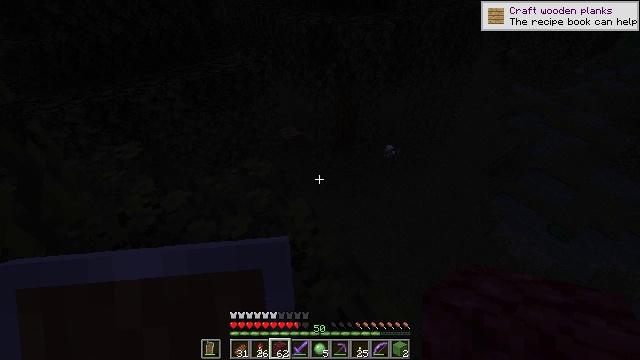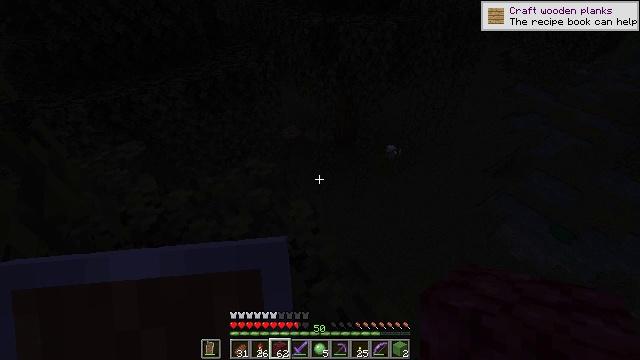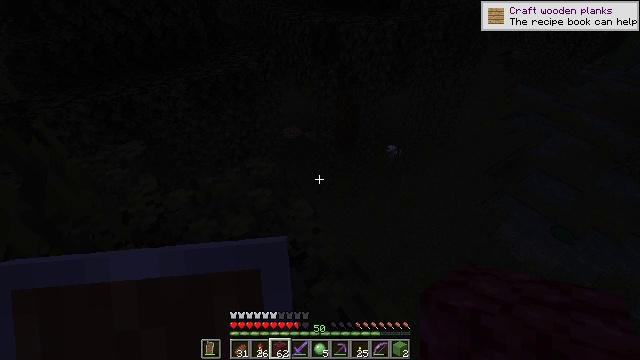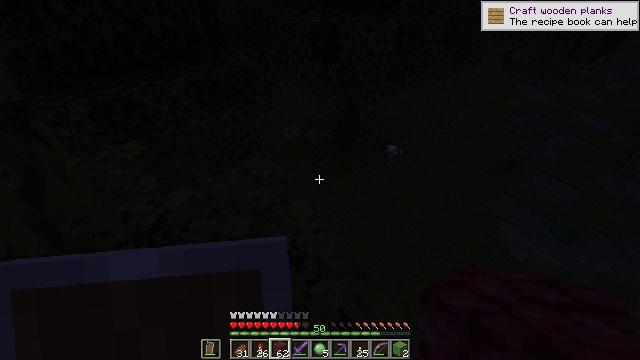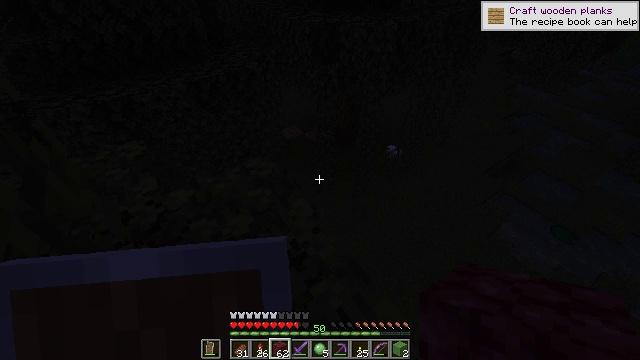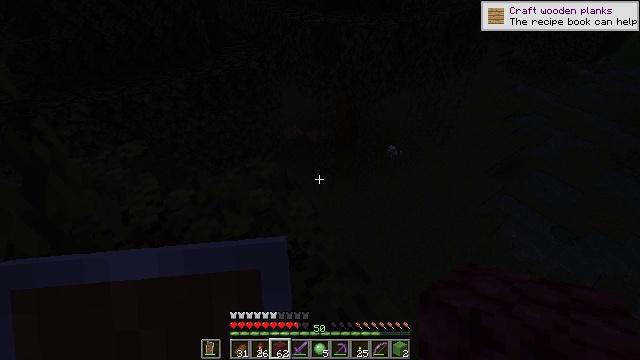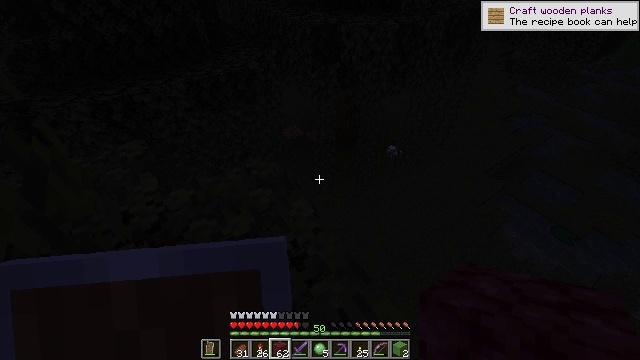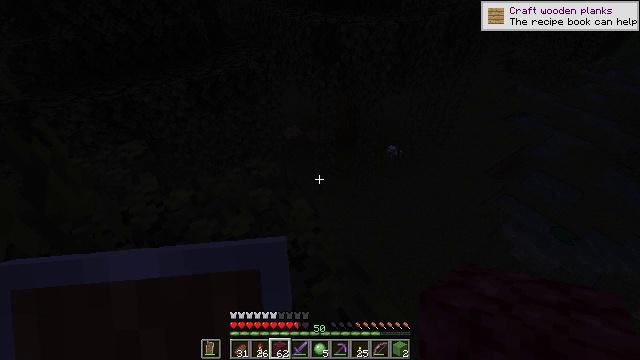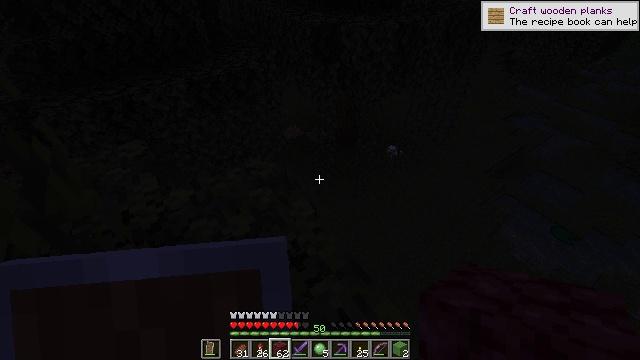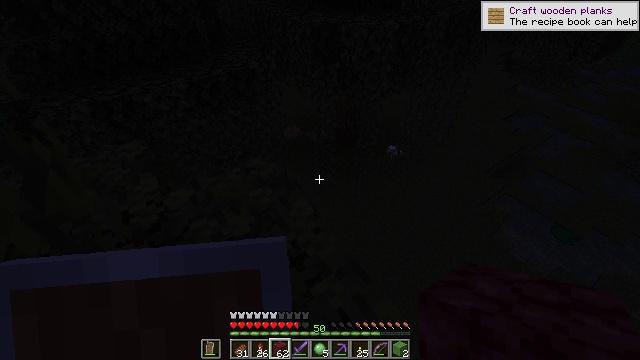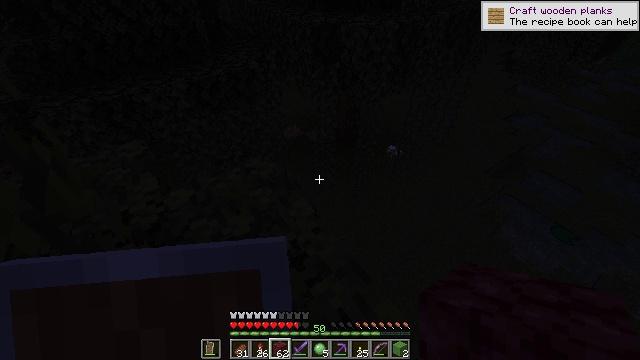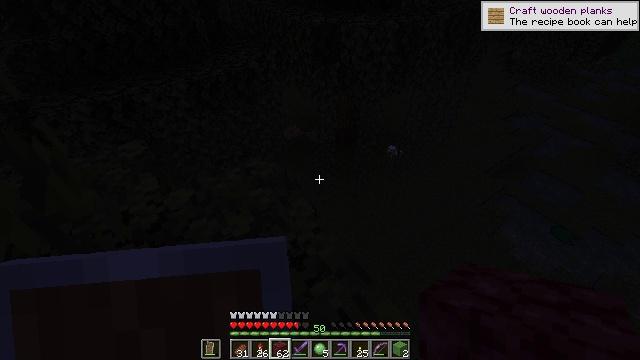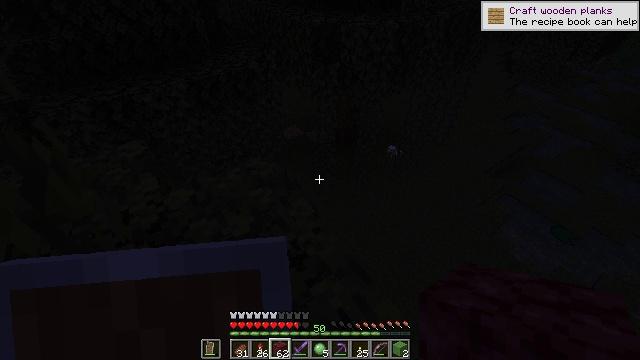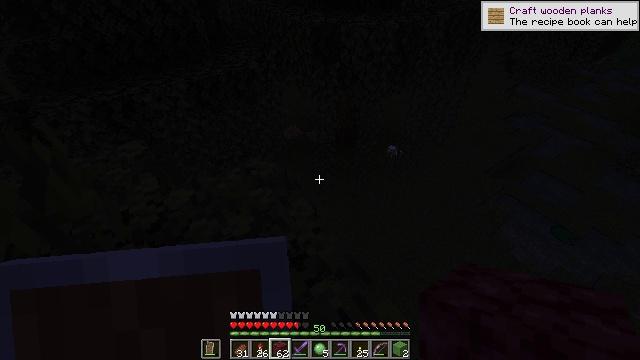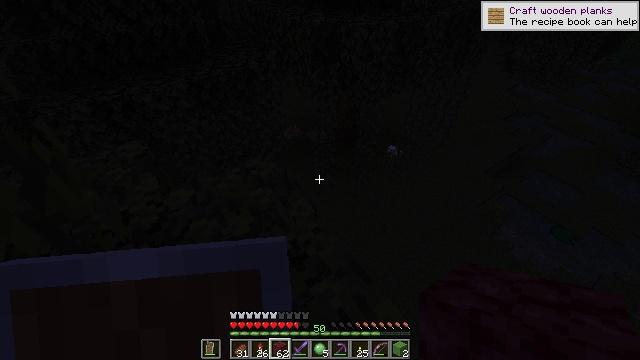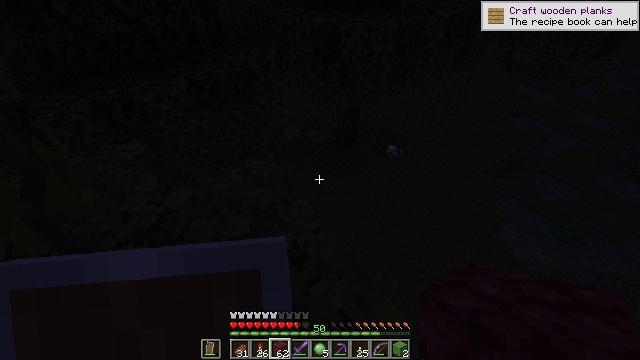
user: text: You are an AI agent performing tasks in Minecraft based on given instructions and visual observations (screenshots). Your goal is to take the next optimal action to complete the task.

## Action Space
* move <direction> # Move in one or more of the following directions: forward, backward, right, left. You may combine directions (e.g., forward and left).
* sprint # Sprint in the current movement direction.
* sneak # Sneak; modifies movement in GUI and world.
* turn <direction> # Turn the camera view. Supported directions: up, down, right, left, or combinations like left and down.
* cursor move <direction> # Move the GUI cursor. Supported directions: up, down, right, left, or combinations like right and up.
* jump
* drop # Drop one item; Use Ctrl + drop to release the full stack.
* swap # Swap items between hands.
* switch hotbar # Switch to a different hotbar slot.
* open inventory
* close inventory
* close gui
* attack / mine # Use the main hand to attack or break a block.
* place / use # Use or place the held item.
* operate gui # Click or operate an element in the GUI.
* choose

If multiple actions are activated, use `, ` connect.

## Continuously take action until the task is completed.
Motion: motion action
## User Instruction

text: Kill enemies.
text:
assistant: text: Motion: no_op
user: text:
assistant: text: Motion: no_op
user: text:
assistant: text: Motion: no_op
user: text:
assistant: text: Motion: no_op
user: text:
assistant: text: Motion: no_op
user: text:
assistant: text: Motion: no_op
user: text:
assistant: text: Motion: no_op
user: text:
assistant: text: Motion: no_op
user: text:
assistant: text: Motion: no_op
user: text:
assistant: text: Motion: no_op
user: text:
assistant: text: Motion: no_op
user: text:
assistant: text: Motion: no_op
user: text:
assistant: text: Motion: no_op
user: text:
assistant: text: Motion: no_op
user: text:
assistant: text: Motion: no_op
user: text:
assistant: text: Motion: no_op
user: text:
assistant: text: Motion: no_op
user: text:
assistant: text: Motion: no_op
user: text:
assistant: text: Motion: no_op
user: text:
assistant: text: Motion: no_op
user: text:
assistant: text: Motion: no_op
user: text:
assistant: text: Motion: no_op
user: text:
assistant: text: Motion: no_op
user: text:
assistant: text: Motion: no_op
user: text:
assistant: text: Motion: no_op
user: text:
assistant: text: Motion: no_op
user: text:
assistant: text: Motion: no_op
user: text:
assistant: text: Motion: no_op
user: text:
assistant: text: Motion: no_op
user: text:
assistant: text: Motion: no_op